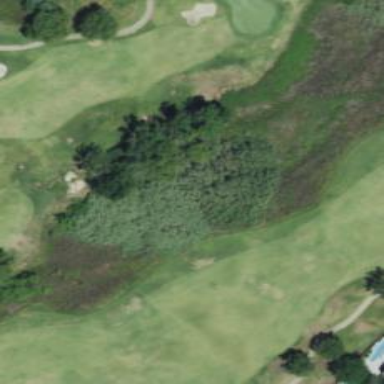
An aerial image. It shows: Golf fairway surrounded by grass.